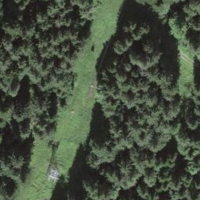
EUNIS habitat code: 43
Species observed at this site:
Anthus trivialis
Turdus philomelos
Periparus ater
Troglodytes troglodytes
Erithacus rubecula
Fringilla coelebs
Sylvia atricapilla
Turdus merula